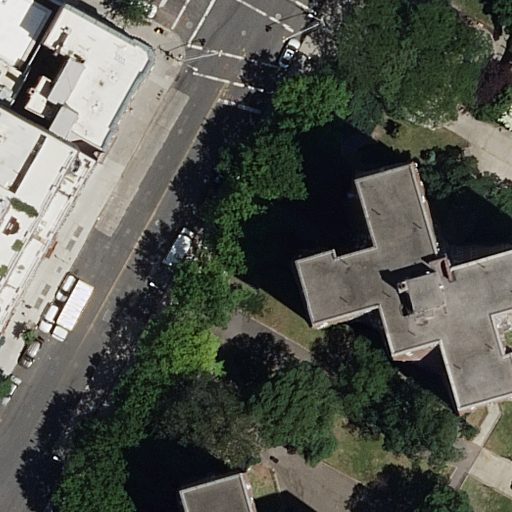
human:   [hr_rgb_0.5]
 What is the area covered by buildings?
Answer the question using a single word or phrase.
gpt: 1523m2

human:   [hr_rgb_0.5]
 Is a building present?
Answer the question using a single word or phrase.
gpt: yes

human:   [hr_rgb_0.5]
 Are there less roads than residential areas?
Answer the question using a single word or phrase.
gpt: no

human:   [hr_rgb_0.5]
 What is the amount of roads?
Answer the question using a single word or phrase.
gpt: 9

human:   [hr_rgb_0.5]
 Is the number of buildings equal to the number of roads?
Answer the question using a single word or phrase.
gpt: no

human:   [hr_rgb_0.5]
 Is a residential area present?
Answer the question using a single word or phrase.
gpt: yes

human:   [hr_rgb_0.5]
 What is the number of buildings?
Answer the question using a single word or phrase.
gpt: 4

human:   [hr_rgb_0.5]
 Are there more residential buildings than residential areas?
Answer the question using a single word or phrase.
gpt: yes

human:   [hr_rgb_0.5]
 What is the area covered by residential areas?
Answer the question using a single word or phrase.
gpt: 4906m2

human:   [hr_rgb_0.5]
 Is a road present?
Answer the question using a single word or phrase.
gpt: yes

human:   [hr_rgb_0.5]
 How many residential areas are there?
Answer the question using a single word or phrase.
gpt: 1

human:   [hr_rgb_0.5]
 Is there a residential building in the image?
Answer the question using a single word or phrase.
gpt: yes

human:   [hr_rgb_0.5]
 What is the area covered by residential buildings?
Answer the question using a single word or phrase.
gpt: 1523m2

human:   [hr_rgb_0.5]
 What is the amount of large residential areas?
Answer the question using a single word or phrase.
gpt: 1

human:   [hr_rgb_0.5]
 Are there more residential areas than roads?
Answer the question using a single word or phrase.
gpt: no

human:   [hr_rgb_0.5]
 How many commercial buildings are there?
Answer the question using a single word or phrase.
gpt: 0

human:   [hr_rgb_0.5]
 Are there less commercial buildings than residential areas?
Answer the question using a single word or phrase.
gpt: yes

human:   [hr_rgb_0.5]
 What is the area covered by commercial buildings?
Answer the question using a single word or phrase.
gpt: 0m2

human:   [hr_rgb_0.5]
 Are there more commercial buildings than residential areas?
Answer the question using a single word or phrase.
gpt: no

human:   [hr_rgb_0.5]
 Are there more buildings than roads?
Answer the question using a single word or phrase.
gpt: no

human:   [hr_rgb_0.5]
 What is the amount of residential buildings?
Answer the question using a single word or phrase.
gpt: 4

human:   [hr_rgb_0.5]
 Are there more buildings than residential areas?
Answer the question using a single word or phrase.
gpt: yes

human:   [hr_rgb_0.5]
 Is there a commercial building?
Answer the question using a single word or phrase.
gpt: no

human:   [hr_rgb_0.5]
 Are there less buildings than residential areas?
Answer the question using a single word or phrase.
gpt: no

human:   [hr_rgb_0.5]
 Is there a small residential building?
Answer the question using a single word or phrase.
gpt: yes

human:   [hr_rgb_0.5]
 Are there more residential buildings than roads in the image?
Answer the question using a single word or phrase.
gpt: no

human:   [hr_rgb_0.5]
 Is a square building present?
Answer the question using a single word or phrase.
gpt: no

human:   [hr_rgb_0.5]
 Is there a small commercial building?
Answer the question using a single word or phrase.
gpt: no

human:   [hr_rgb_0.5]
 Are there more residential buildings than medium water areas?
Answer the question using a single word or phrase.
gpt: yes

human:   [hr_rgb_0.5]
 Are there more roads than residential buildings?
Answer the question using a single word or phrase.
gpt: yes

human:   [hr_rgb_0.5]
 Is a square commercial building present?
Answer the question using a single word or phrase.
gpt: no

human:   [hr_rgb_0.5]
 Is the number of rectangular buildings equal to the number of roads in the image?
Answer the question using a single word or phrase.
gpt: no

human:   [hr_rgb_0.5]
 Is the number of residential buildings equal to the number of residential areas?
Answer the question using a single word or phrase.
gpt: no

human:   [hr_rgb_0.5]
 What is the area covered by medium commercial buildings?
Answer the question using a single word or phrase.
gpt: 0m2

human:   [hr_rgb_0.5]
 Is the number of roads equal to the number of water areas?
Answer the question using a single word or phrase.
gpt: no

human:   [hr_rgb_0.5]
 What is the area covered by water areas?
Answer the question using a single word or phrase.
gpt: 0m2

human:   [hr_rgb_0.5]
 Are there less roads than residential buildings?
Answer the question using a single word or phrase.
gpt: no

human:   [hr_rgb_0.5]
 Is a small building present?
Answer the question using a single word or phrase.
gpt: yes

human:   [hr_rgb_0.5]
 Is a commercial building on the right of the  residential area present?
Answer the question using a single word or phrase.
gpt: no

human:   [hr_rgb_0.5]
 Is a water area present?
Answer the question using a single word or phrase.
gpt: no

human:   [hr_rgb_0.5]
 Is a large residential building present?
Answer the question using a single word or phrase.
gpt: yes

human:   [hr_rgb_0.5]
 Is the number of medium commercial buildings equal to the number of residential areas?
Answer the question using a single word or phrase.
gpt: no

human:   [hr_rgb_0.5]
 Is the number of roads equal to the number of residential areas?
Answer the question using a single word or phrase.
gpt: no

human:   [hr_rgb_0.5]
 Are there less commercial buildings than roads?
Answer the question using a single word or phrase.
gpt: yes

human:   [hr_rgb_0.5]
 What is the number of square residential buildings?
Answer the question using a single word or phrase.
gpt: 0

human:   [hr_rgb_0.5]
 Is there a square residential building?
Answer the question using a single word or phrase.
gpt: no

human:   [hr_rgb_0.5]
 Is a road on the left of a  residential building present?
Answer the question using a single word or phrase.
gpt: yes

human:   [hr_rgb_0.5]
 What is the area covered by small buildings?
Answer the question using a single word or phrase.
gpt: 123m2

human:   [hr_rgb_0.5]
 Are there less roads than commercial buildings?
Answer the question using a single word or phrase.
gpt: no

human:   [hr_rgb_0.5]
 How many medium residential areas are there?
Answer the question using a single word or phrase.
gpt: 0

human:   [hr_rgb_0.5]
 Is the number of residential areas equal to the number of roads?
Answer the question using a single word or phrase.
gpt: no

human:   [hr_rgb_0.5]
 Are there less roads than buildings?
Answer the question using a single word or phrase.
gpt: no

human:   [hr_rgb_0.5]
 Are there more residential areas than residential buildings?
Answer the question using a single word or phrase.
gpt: no

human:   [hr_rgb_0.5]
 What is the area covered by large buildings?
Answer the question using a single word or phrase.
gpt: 952m2

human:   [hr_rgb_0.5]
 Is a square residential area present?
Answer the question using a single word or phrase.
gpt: no

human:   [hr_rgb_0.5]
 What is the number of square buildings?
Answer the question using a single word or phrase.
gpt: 0

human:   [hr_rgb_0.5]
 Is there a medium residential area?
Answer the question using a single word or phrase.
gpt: no

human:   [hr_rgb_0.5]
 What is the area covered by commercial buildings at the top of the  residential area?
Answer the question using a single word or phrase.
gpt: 0m2

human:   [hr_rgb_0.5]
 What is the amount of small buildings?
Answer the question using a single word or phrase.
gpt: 2

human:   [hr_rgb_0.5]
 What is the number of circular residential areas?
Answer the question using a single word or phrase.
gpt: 0

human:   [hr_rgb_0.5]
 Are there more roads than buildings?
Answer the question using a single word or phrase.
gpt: yes

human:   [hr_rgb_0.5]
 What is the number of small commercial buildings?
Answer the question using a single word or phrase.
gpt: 0

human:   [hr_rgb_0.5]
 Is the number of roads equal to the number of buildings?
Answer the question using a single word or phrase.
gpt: no

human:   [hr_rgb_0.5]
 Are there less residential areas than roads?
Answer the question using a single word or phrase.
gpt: yes